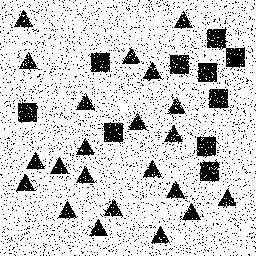
Squares: 10
Triangles: 22
Stars: 0
Total shapes: 32